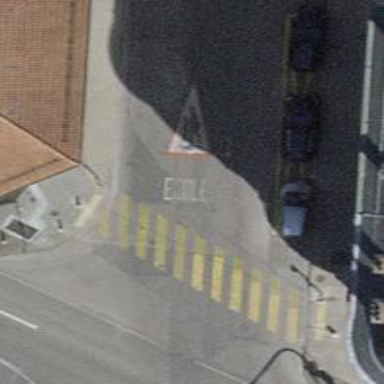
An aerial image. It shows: Road crossing with traffic signals.